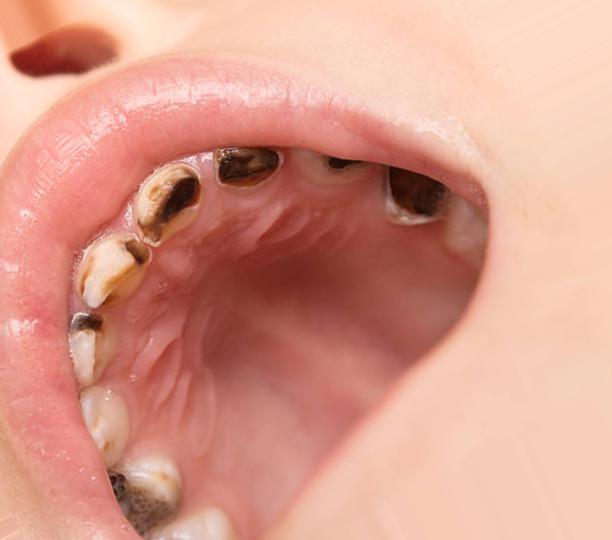
Condition: Caries